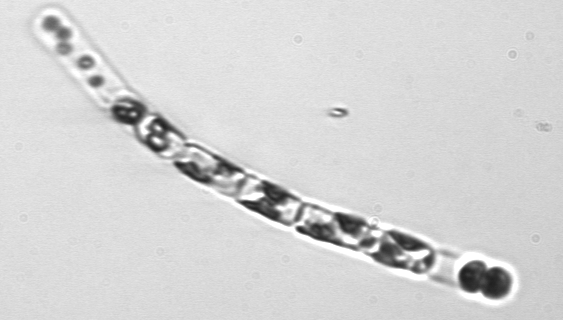
Label: Guinardia_delicatula_TAG_internal_parasite